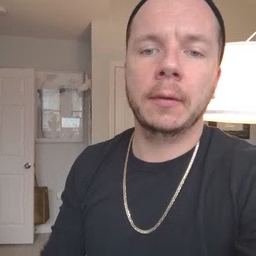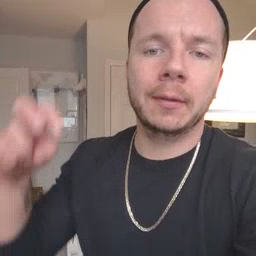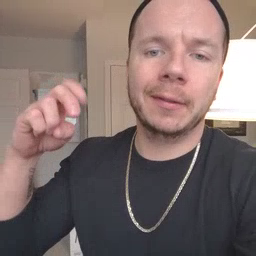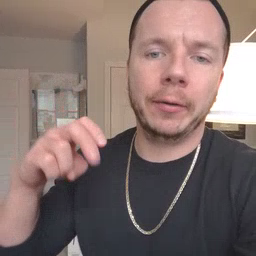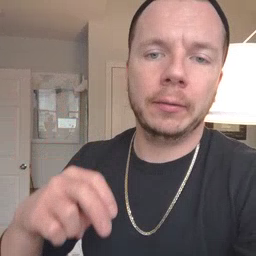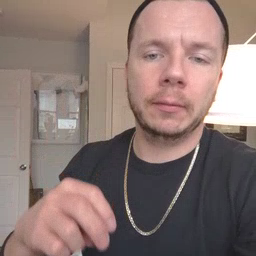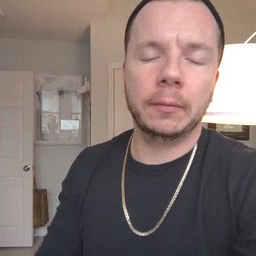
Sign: stairs